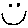
Label: smiley face